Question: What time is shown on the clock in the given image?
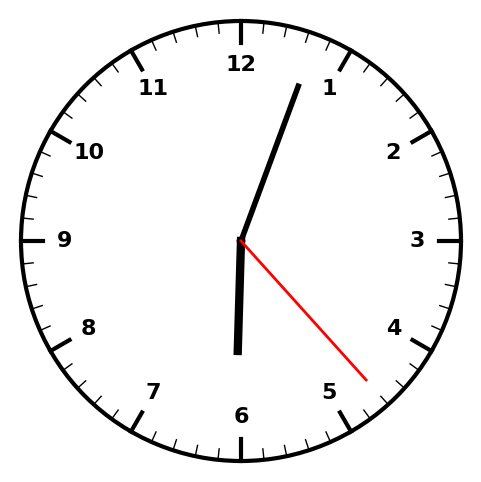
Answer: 06:03:23